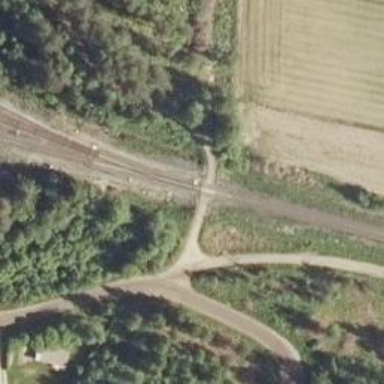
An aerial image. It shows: Continuous rail track.